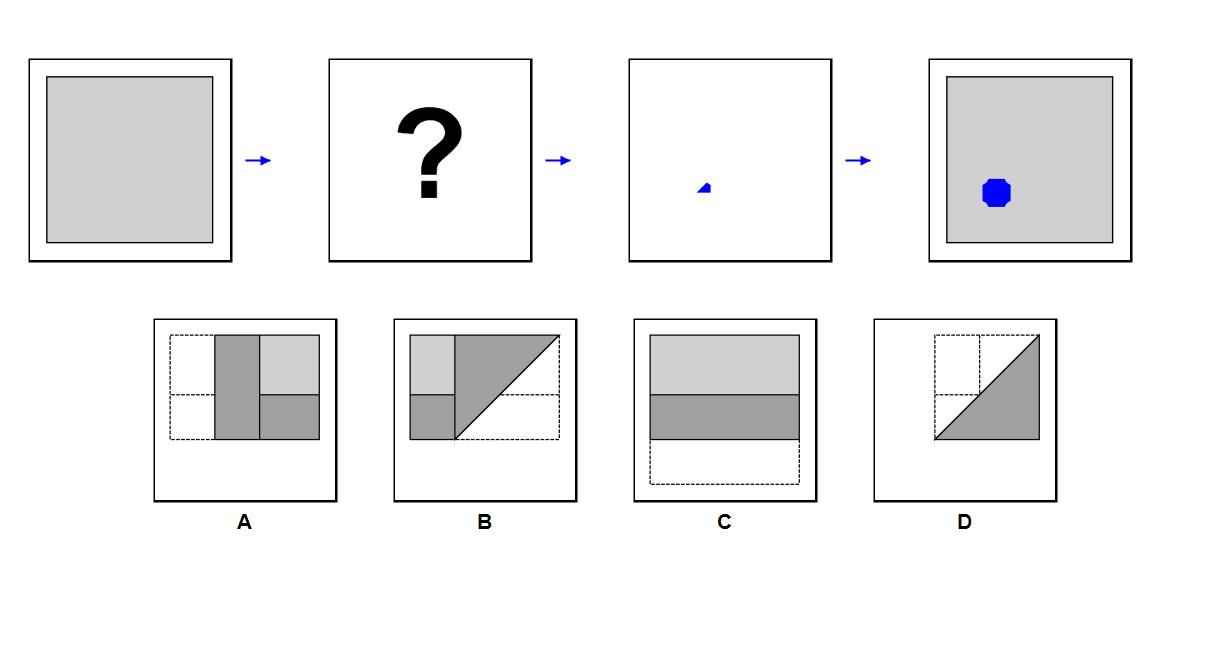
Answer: B